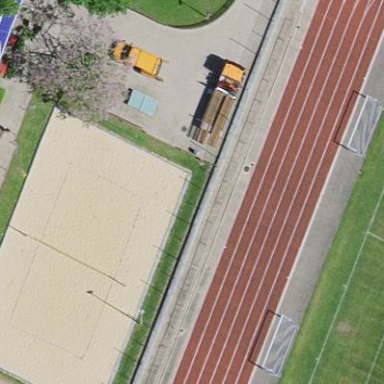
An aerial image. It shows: Beach volleyball pitch for leisure activities.